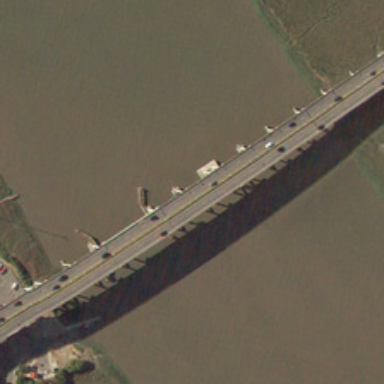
A long bridge is above a khaki river .